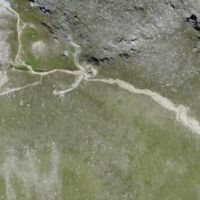
EUNIS habitat code: 48
Species observed at this site:
Saxifraga exarata
Bistorta vivipara
Achillea nana
Gentiana brachyphylla